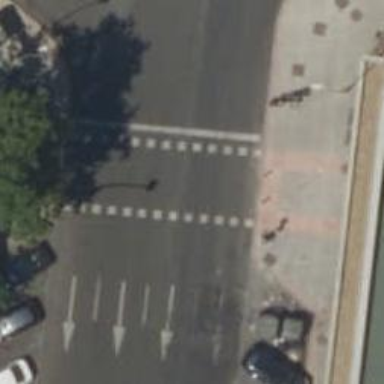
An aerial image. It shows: Crossing with traffic signals.